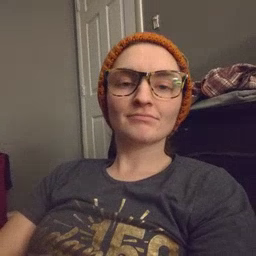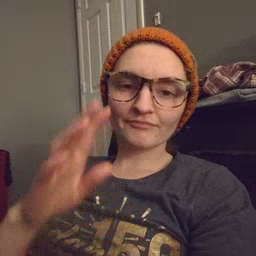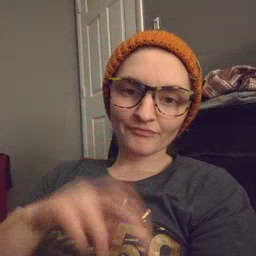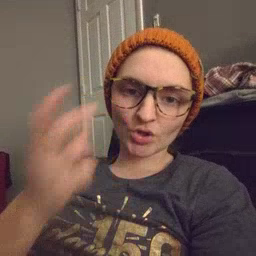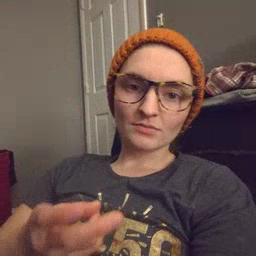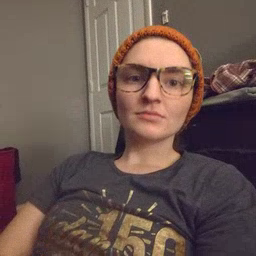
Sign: fall